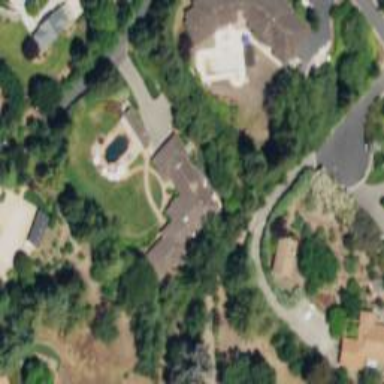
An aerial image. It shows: Driveway.